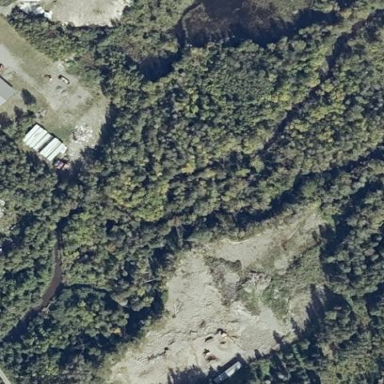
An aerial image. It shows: Quarry area.